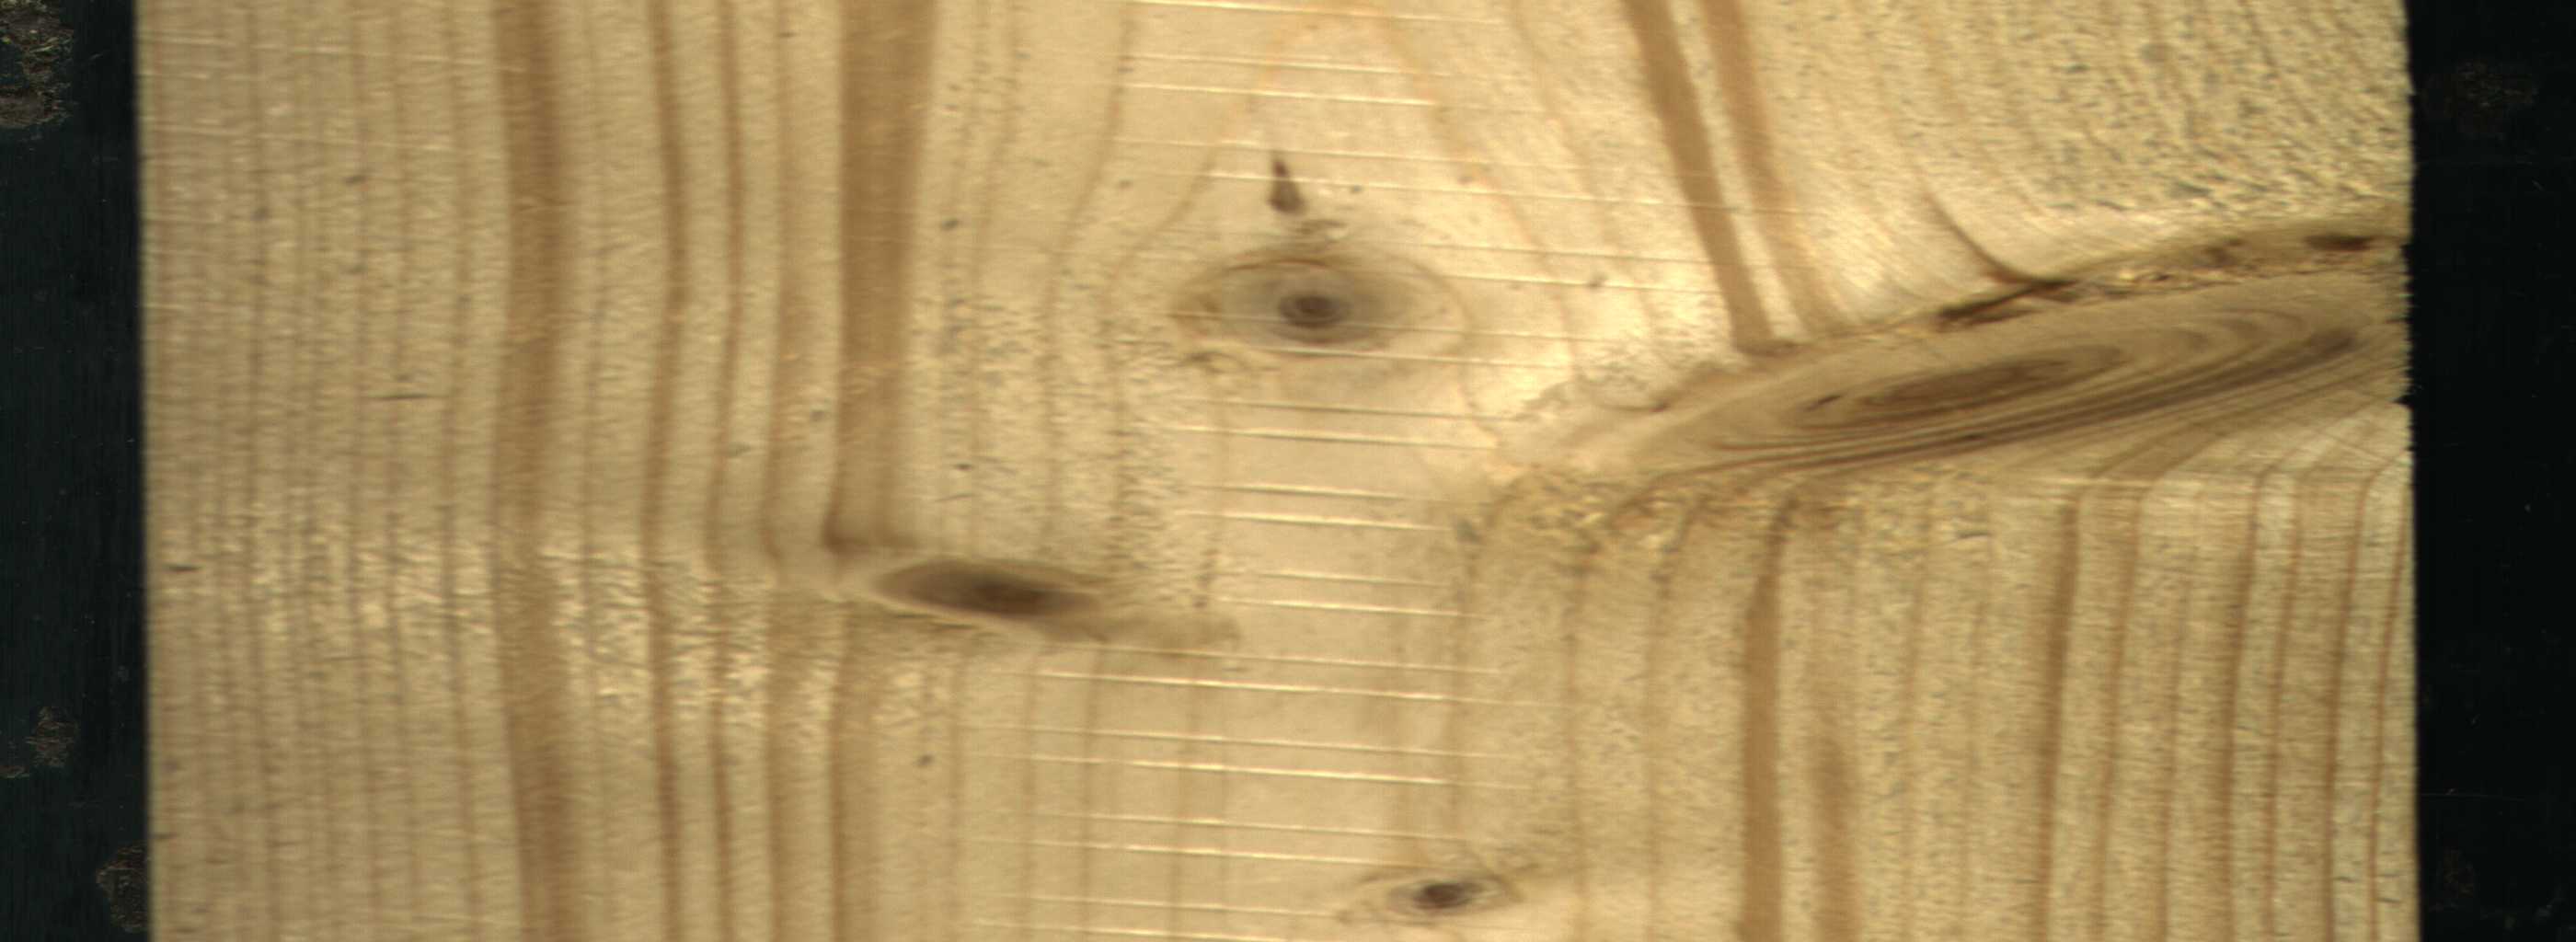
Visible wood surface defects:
Live_Knot
Live_Knot
Live_Knot
Live_Knot